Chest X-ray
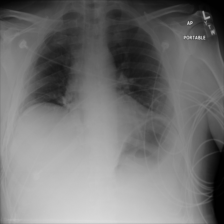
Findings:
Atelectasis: negative
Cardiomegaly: negative
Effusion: negative
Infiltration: negative
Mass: negative
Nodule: negative
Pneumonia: negative
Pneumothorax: negative
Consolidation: negative
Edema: negative
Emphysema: positive
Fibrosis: negative
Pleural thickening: negative
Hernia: negative